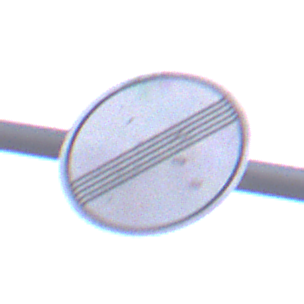
Verkehrszeichen: EndeSaemtlicherBegrenzungen
Umgebung: Outdoor, Suburban
Tageszeit: SunriseSunset
Wetter: PartlyCloudy
Licht: Natural
Jahreszeit: NotSpecified
Kontrast: LowContrast